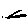
Label: car